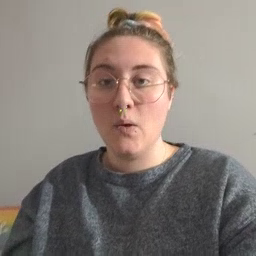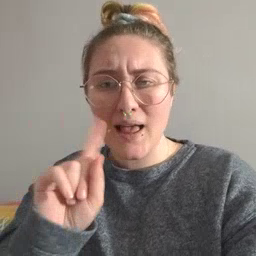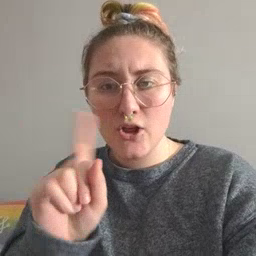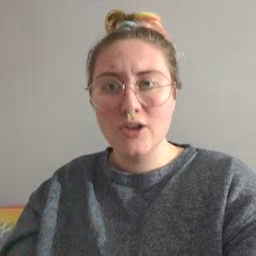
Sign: where